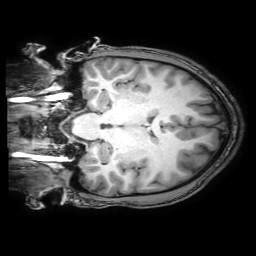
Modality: T1w
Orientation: coronal
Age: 19
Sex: male
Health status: healthy
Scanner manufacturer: philips
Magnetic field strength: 3 T
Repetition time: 0.0079 s
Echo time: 0.0035 s